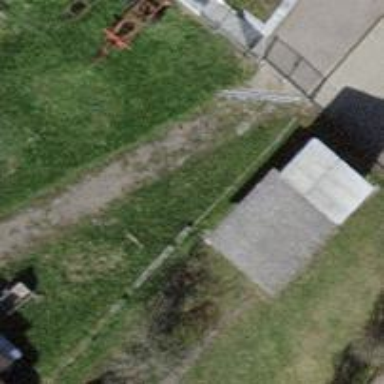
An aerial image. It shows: Shed.